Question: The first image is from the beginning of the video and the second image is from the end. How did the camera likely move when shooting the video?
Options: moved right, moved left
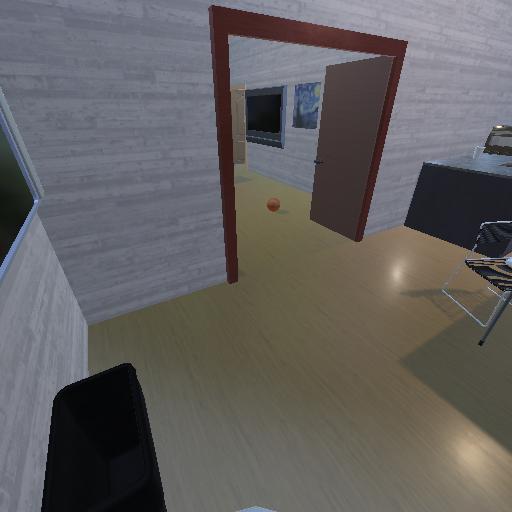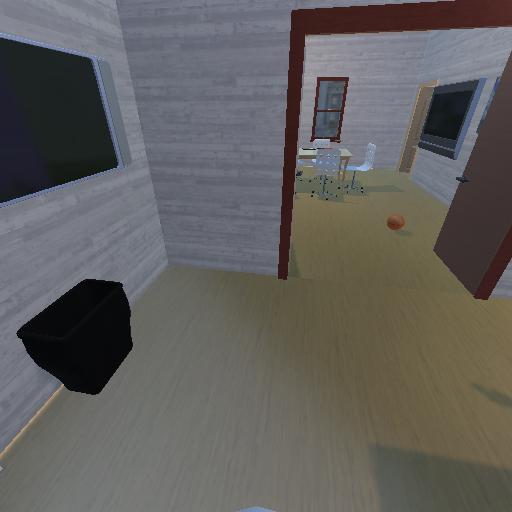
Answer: moved right